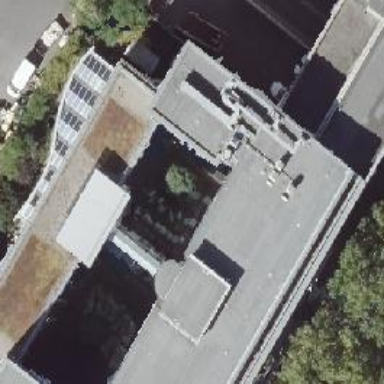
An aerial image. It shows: Part of the building is designated for commercial use.